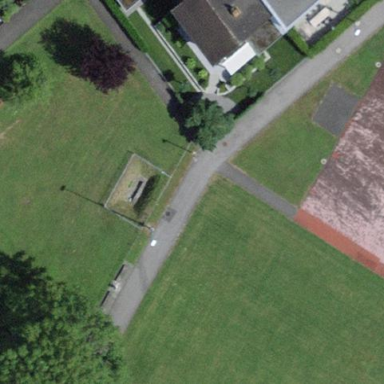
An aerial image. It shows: Kindergarten.